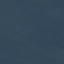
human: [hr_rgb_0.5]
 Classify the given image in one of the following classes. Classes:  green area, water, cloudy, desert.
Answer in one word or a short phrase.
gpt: water